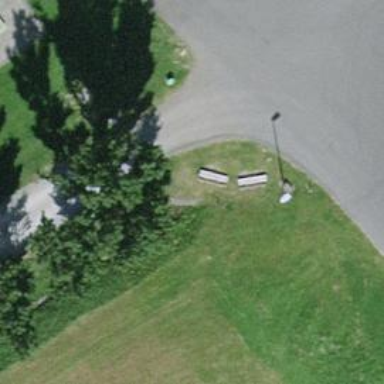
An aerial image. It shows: Red bench.